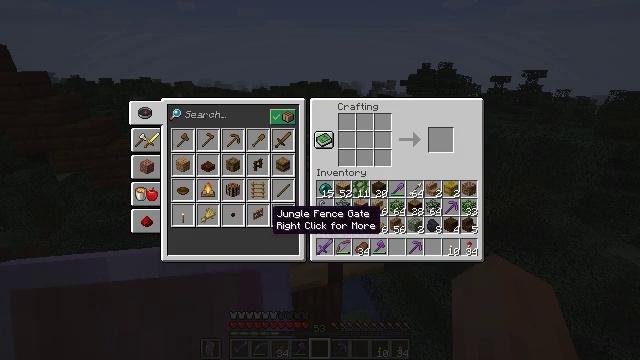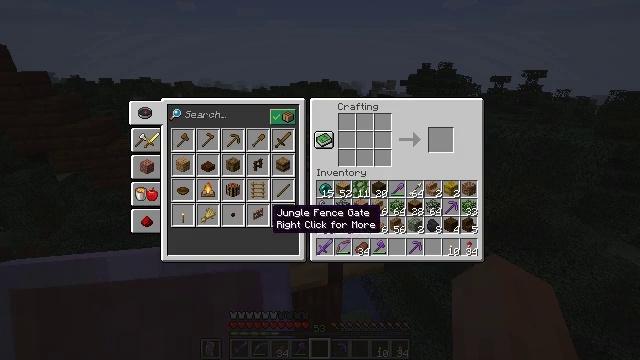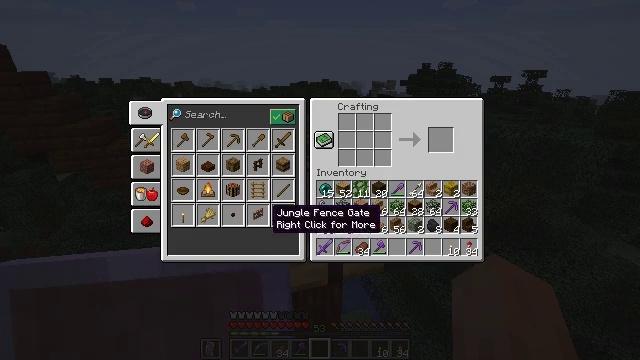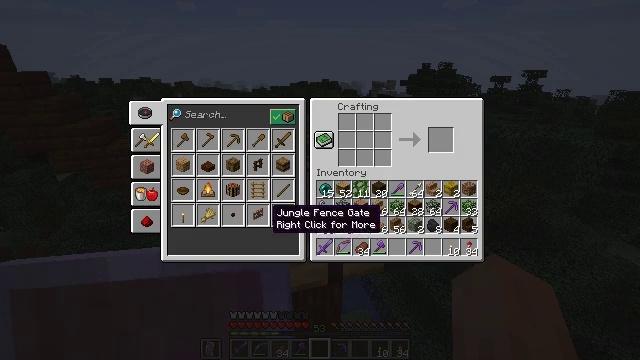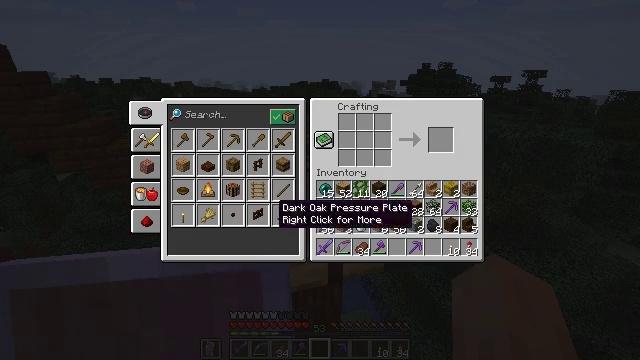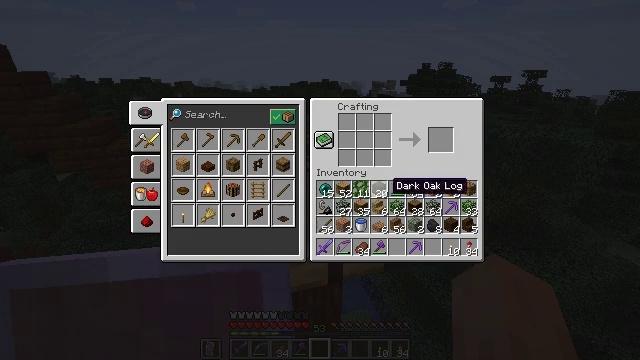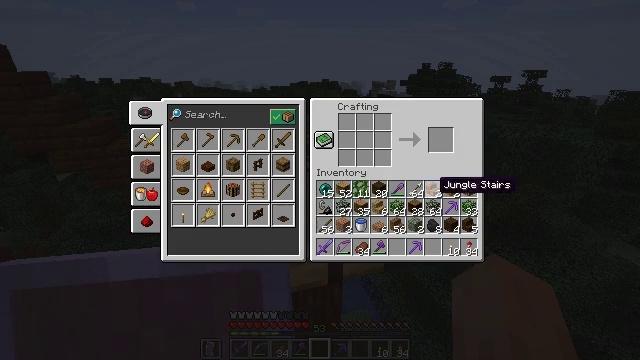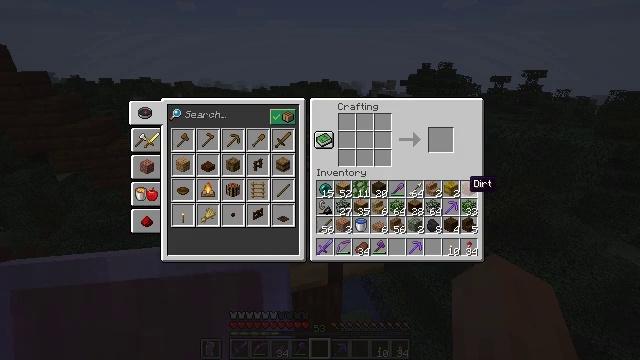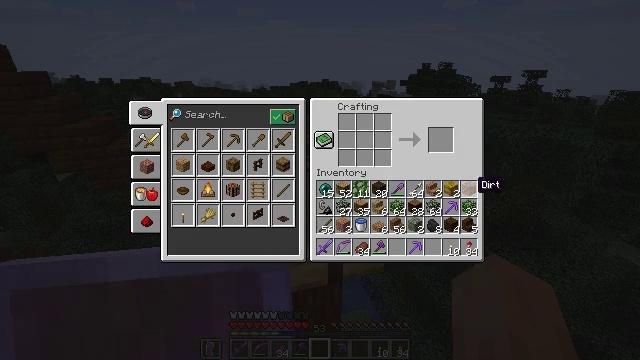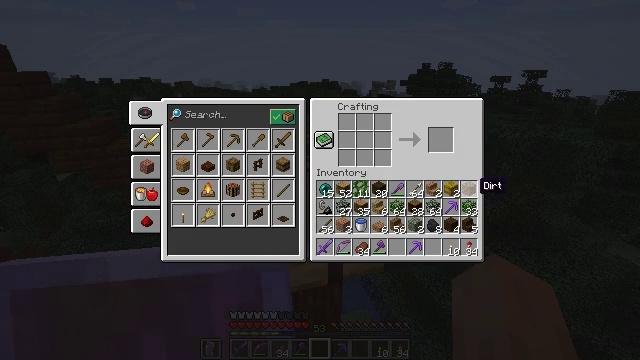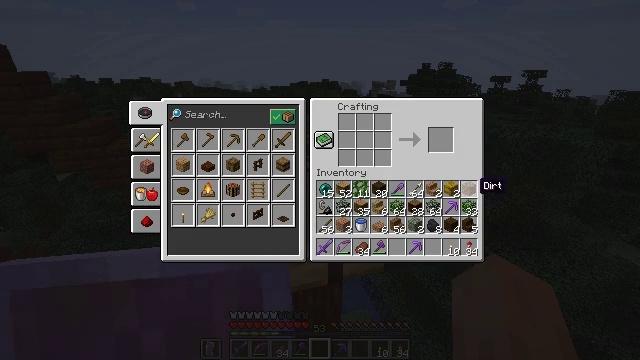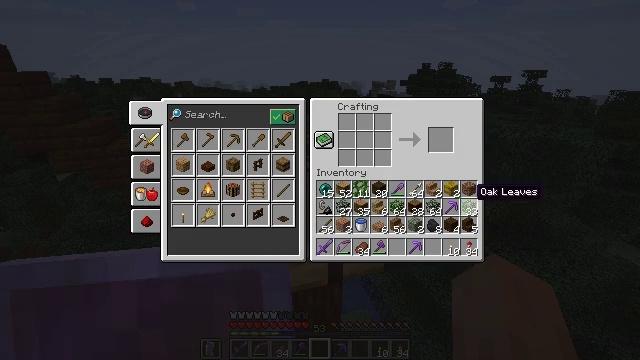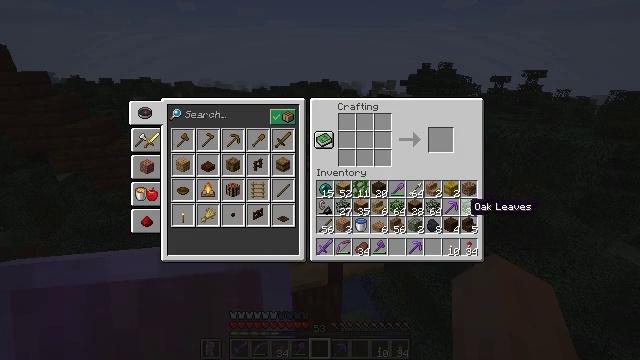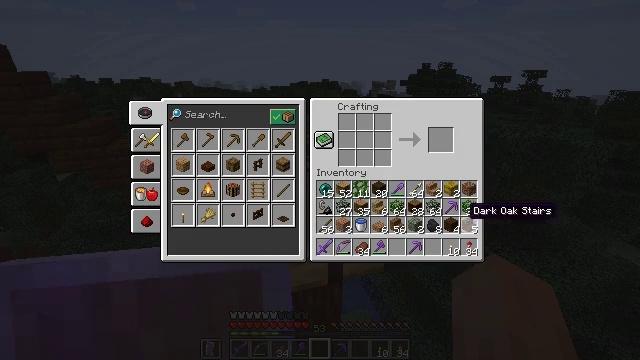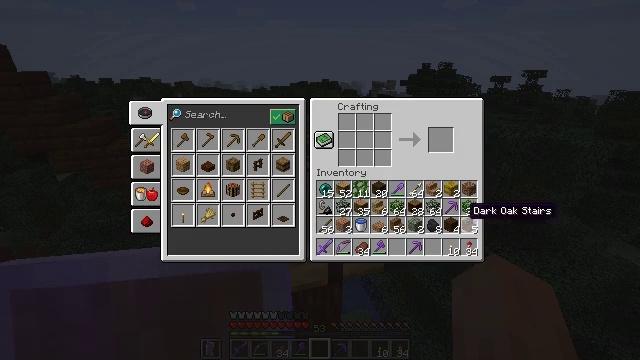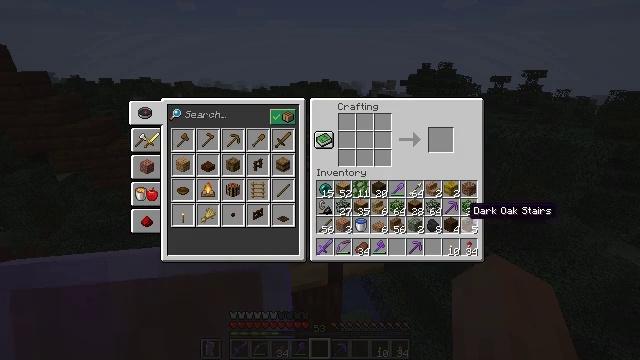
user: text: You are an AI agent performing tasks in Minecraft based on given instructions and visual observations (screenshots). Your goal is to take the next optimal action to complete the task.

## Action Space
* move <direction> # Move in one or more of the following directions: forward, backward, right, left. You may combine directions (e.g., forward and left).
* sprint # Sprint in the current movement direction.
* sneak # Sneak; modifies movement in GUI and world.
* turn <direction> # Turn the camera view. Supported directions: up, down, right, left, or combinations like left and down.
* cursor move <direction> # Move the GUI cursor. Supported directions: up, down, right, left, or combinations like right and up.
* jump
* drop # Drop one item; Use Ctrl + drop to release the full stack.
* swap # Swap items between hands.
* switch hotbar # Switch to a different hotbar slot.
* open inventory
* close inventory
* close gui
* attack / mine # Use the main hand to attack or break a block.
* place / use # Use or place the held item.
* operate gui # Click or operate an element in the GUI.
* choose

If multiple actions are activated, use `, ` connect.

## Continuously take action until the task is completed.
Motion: motion action
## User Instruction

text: Craft multiple dark oak slabs using dark oak planks.
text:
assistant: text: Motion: no_op
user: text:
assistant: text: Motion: no_op
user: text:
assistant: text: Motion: no_op
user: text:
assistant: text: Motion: no_op
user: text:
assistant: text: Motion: turn right and up
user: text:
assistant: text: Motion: turn right
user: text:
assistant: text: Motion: turn right
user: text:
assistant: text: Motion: turn right
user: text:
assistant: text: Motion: no_op
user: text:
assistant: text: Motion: no_op
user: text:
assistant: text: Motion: no_op
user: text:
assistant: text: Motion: turn down
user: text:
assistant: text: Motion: no_op
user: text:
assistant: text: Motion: no_op
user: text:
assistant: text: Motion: no_op
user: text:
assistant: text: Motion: no_op
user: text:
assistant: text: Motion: no_op
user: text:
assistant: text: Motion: no_op
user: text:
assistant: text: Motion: no_op
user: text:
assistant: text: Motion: no_op
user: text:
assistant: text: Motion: no_op
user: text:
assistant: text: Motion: no_op
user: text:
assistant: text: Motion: attack / mine
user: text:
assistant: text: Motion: attack / mine
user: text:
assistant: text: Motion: attack / mine
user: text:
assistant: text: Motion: turn left
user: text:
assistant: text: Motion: turn left and up
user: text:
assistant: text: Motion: turn left and up
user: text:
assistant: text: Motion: turn left and up
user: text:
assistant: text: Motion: no_op